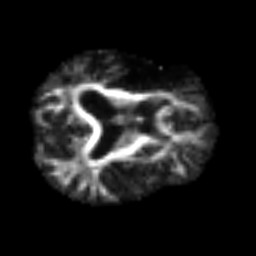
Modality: FA
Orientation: axial
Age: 67
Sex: male
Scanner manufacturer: siemens
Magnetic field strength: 3 T
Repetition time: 3.2 s
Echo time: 0.081 s